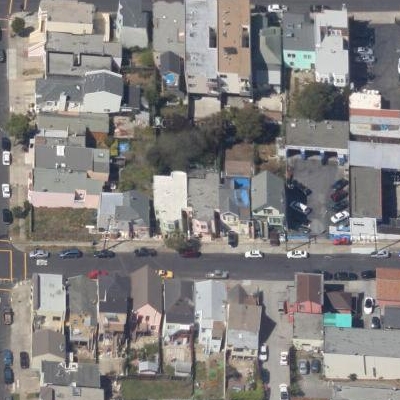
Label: Resident